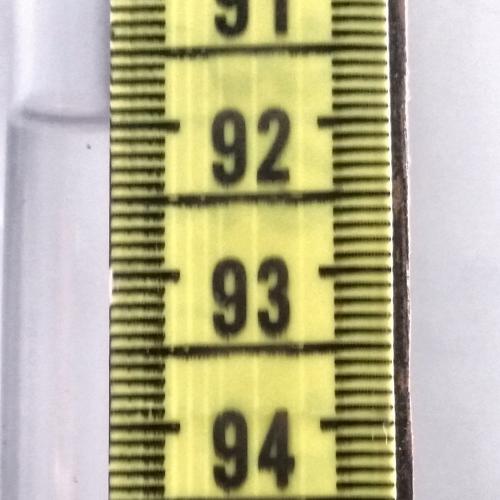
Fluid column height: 92.0 cm